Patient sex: M
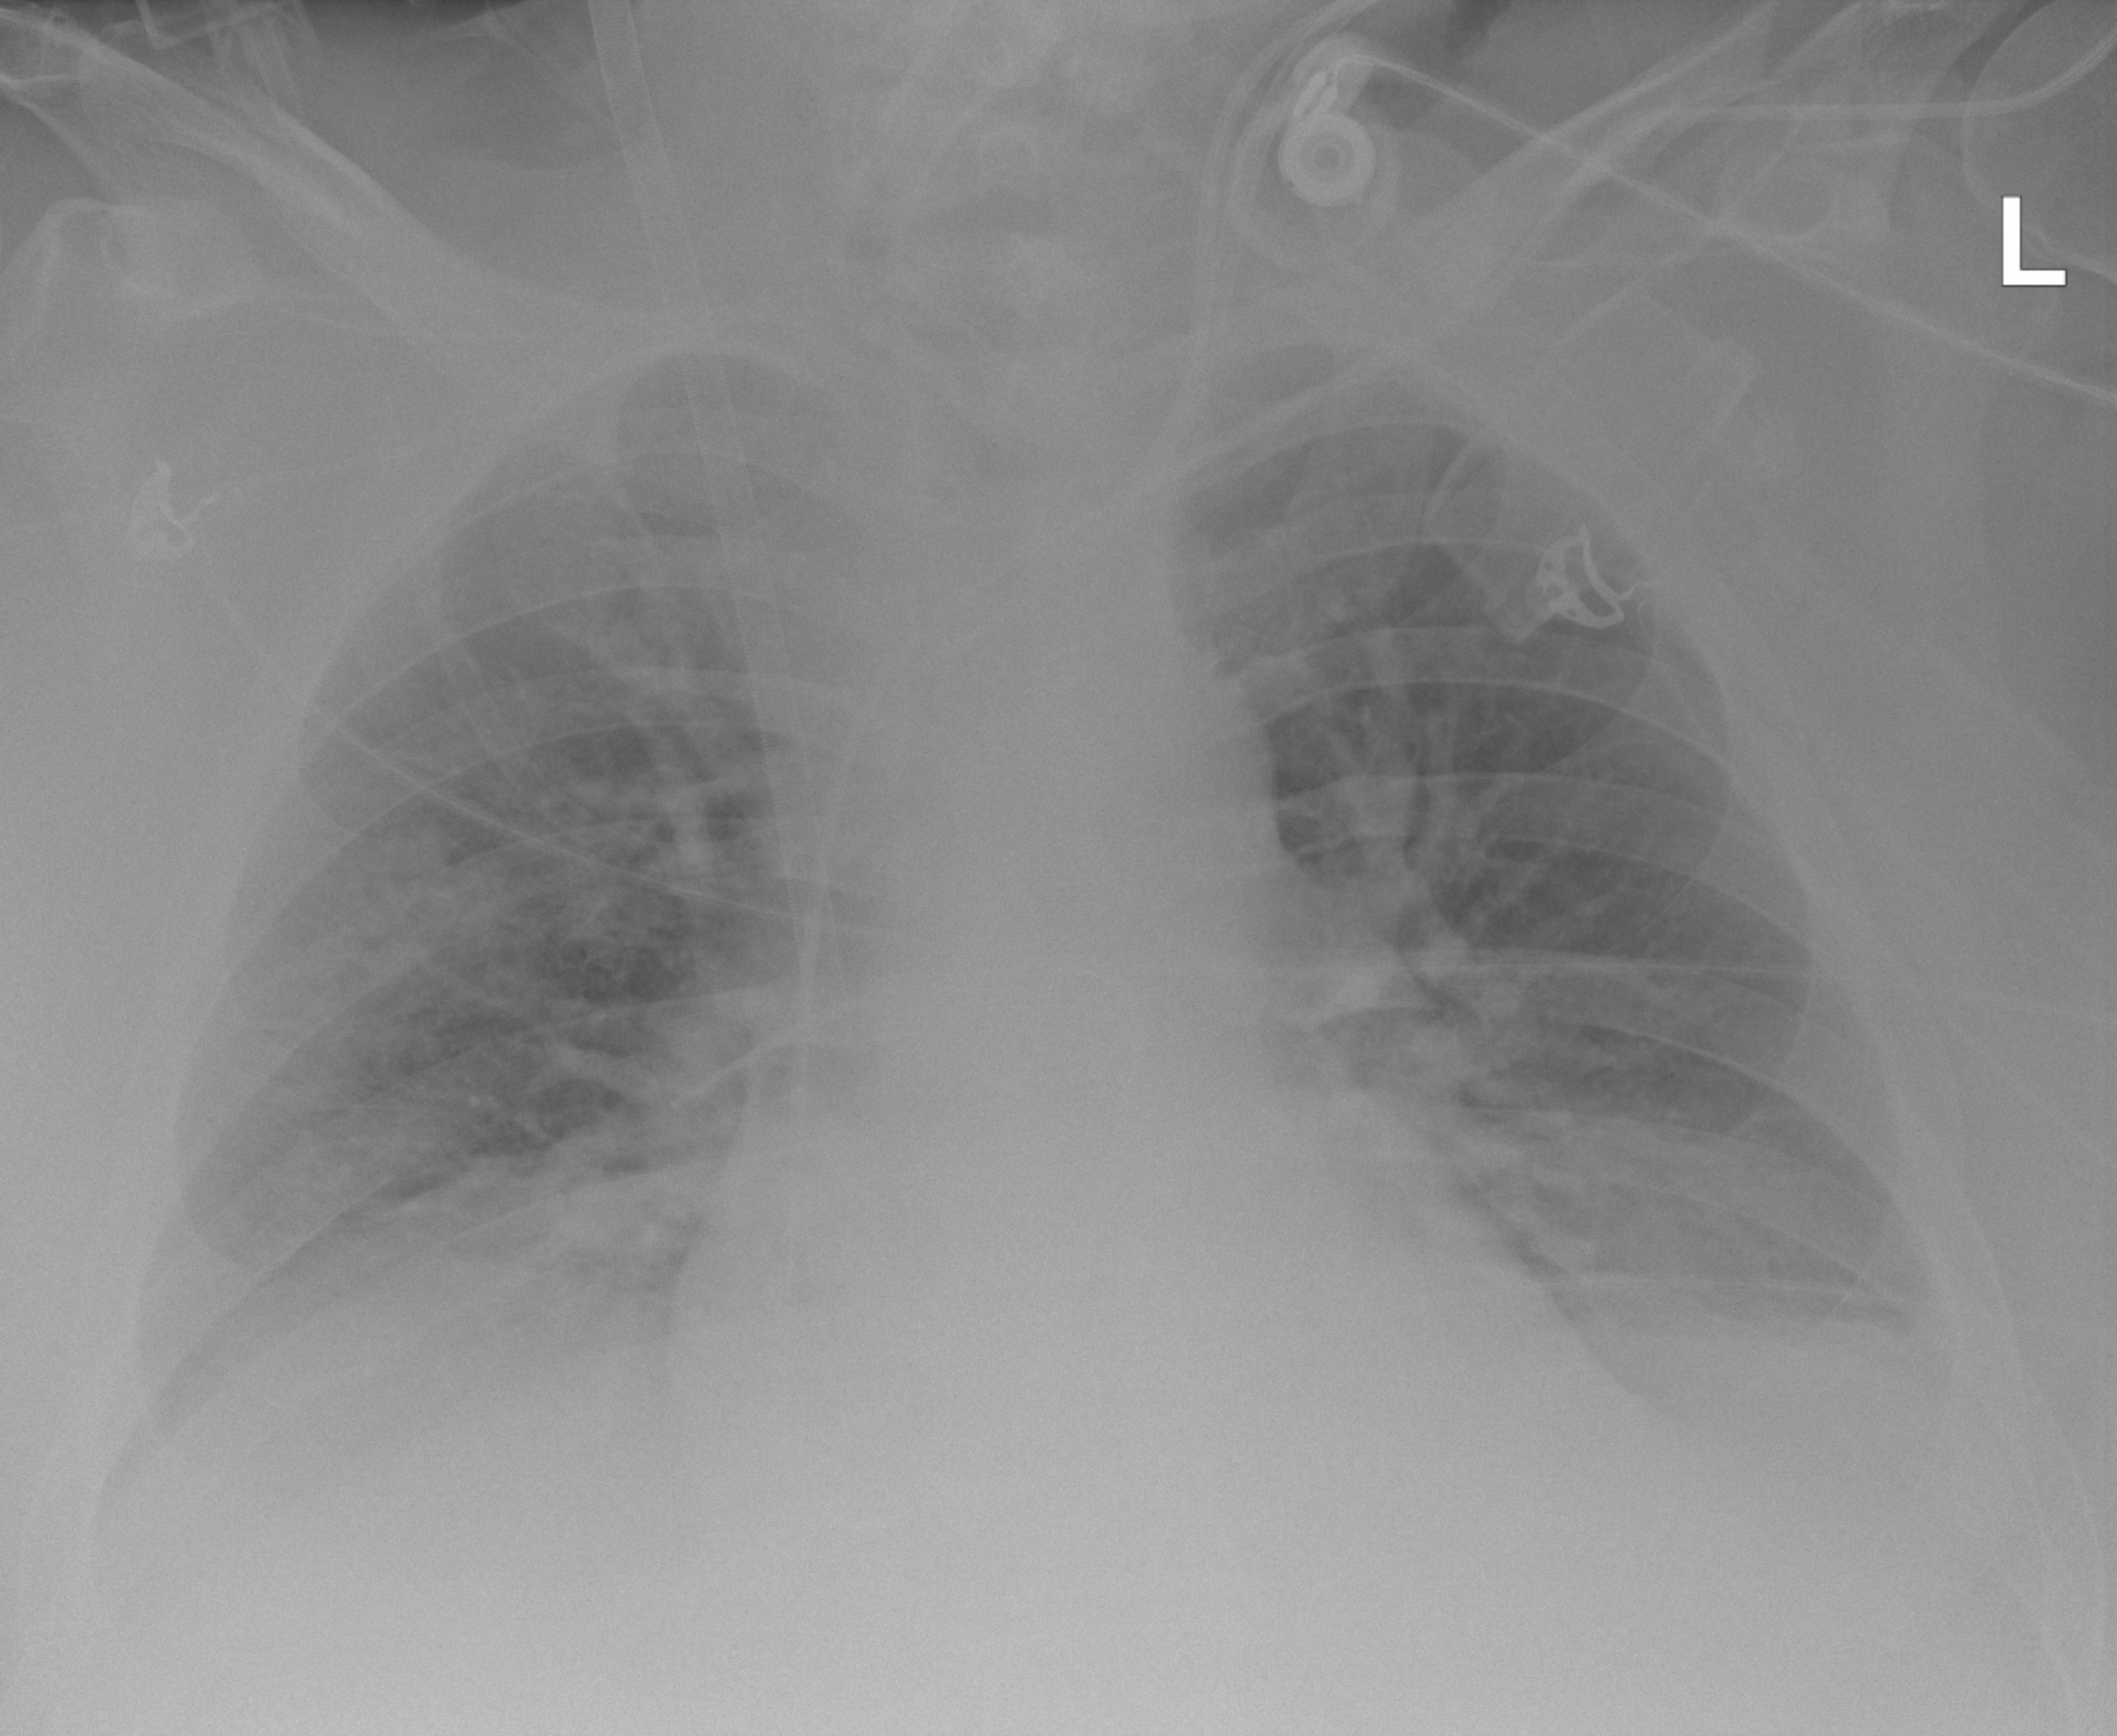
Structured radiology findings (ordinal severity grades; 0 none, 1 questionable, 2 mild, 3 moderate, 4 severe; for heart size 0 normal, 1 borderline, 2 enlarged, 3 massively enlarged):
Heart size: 1
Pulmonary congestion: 0
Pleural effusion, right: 2
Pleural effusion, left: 2
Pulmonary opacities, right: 2
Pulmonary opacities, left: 0
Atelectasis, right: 2
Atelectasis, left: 2